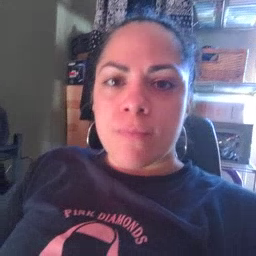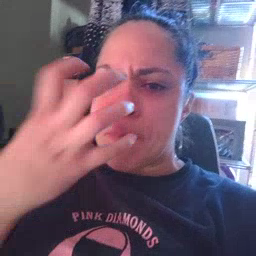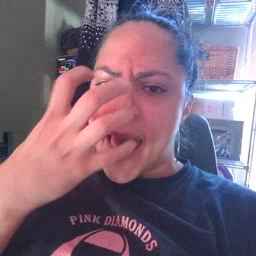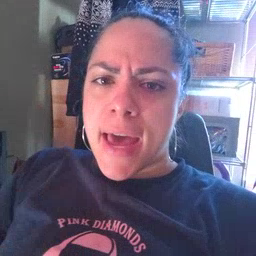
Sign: mad